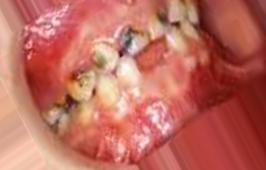
Condition: Caries